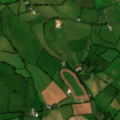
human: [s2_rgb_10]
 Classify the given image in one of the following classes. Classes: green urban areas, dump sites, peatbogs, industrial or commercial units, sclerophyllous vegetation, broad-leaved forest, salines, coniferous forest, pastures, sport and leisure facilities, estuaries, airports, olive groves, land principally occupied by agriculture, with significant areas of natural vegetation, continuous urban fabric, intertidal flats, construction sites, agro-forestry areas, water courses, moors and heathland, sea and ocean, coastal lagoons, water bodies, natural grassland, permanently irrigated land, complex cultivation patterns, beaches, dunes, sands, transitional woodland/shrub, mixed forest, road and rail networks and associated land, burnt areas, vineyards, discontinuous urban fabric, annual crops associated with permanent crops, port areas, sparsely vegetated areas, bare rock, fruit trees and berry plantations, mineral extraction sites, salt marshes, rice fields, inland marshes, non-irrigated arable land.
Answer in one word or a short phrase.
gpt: pastures, land principally occupied by agriculture, with significant areas of natural vegetation